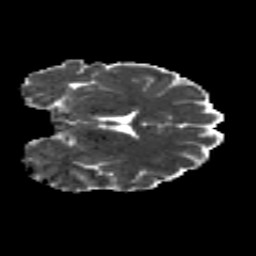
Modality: MD
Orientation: coronal
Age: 19
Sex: female
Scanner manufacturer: siemens
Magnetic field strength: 3 T
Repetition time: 8.8 s
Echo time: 0.085 s